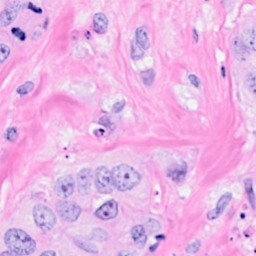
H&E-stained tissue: Breast